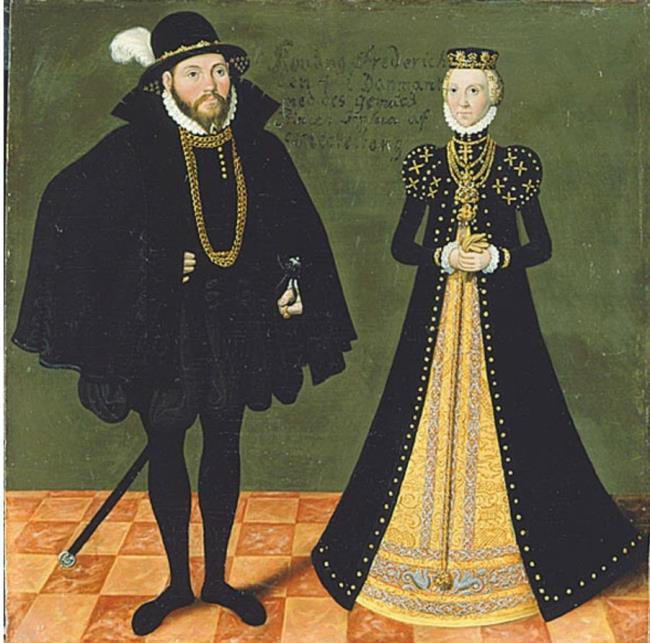
Title: Unknown German royal couple
Artist: circle of Lucas Cranach (II)
Earliest date: 1580
Latest date: 1600
Genre: painting
Iconography: Gloves
Keywords: portrait, two human figures, full-length portrait, monarch, princess, glove/gloves in hand, necklace, hat with feathers, finger ring, floor tile